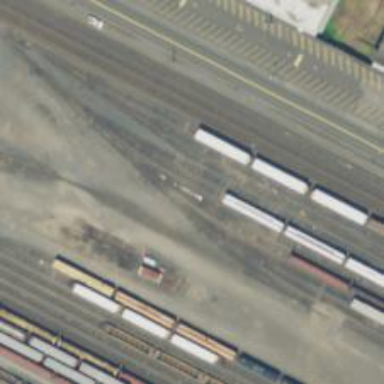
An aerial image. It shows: Railway yard used for servicing trains.